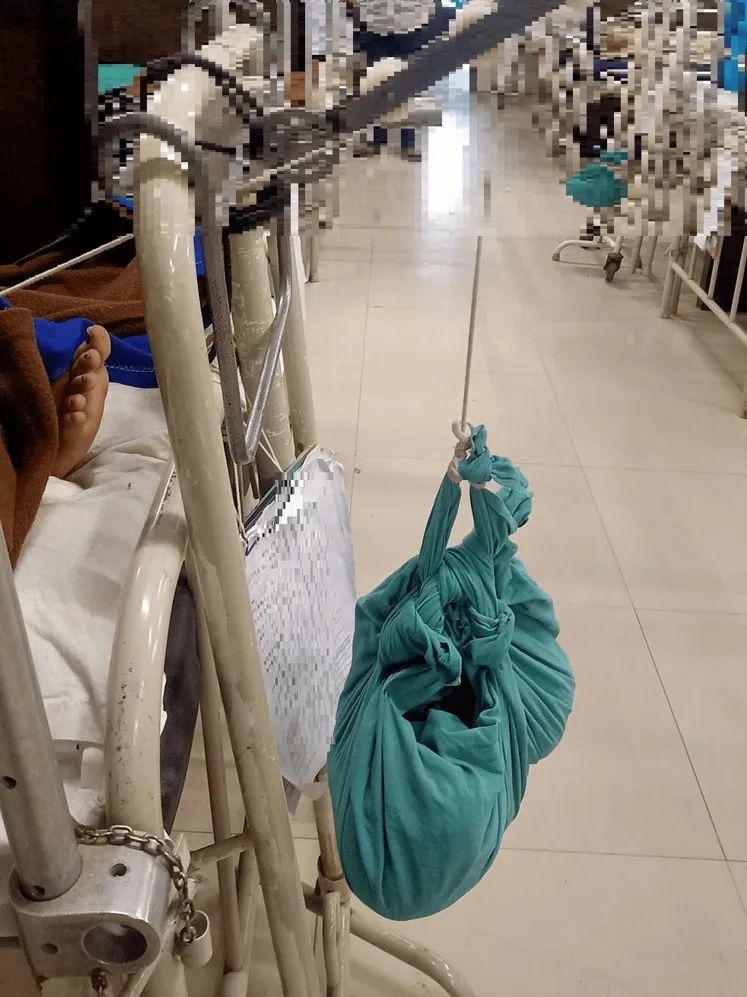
Weight attached to proximal tibial traction.
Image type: medical_photograph (other_medical_photograph)